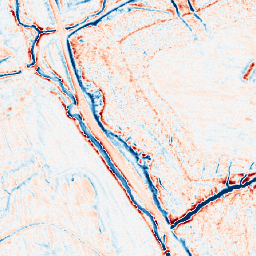
Category: edge_preserving
Decomposition family: anisotropic_diffusion
Decomposition parameters: iterations: 50
kappa: 50
gamma: 0.05
Upsampling method: area
Upsampling parameters: scale: 2
Upsampling scale: 2